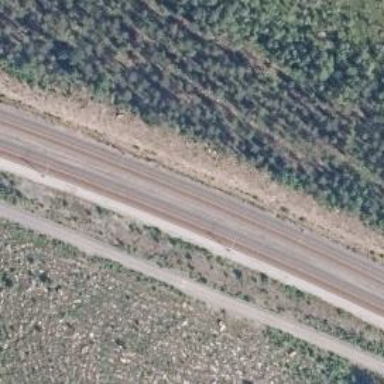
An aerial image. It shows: Continuous rail railway with electrified contact line.